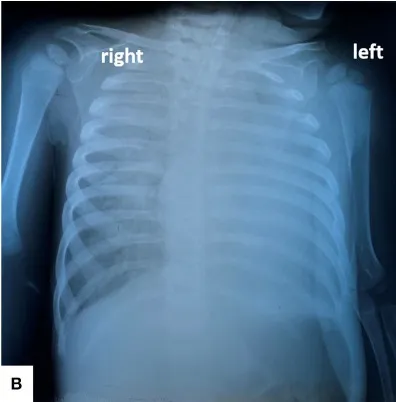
Correspond to the Rx-image, which shows ground-glass opacities, in the right lung, and diffuse opacity of the left lung.
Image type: radiology (x_ray)